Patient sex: M
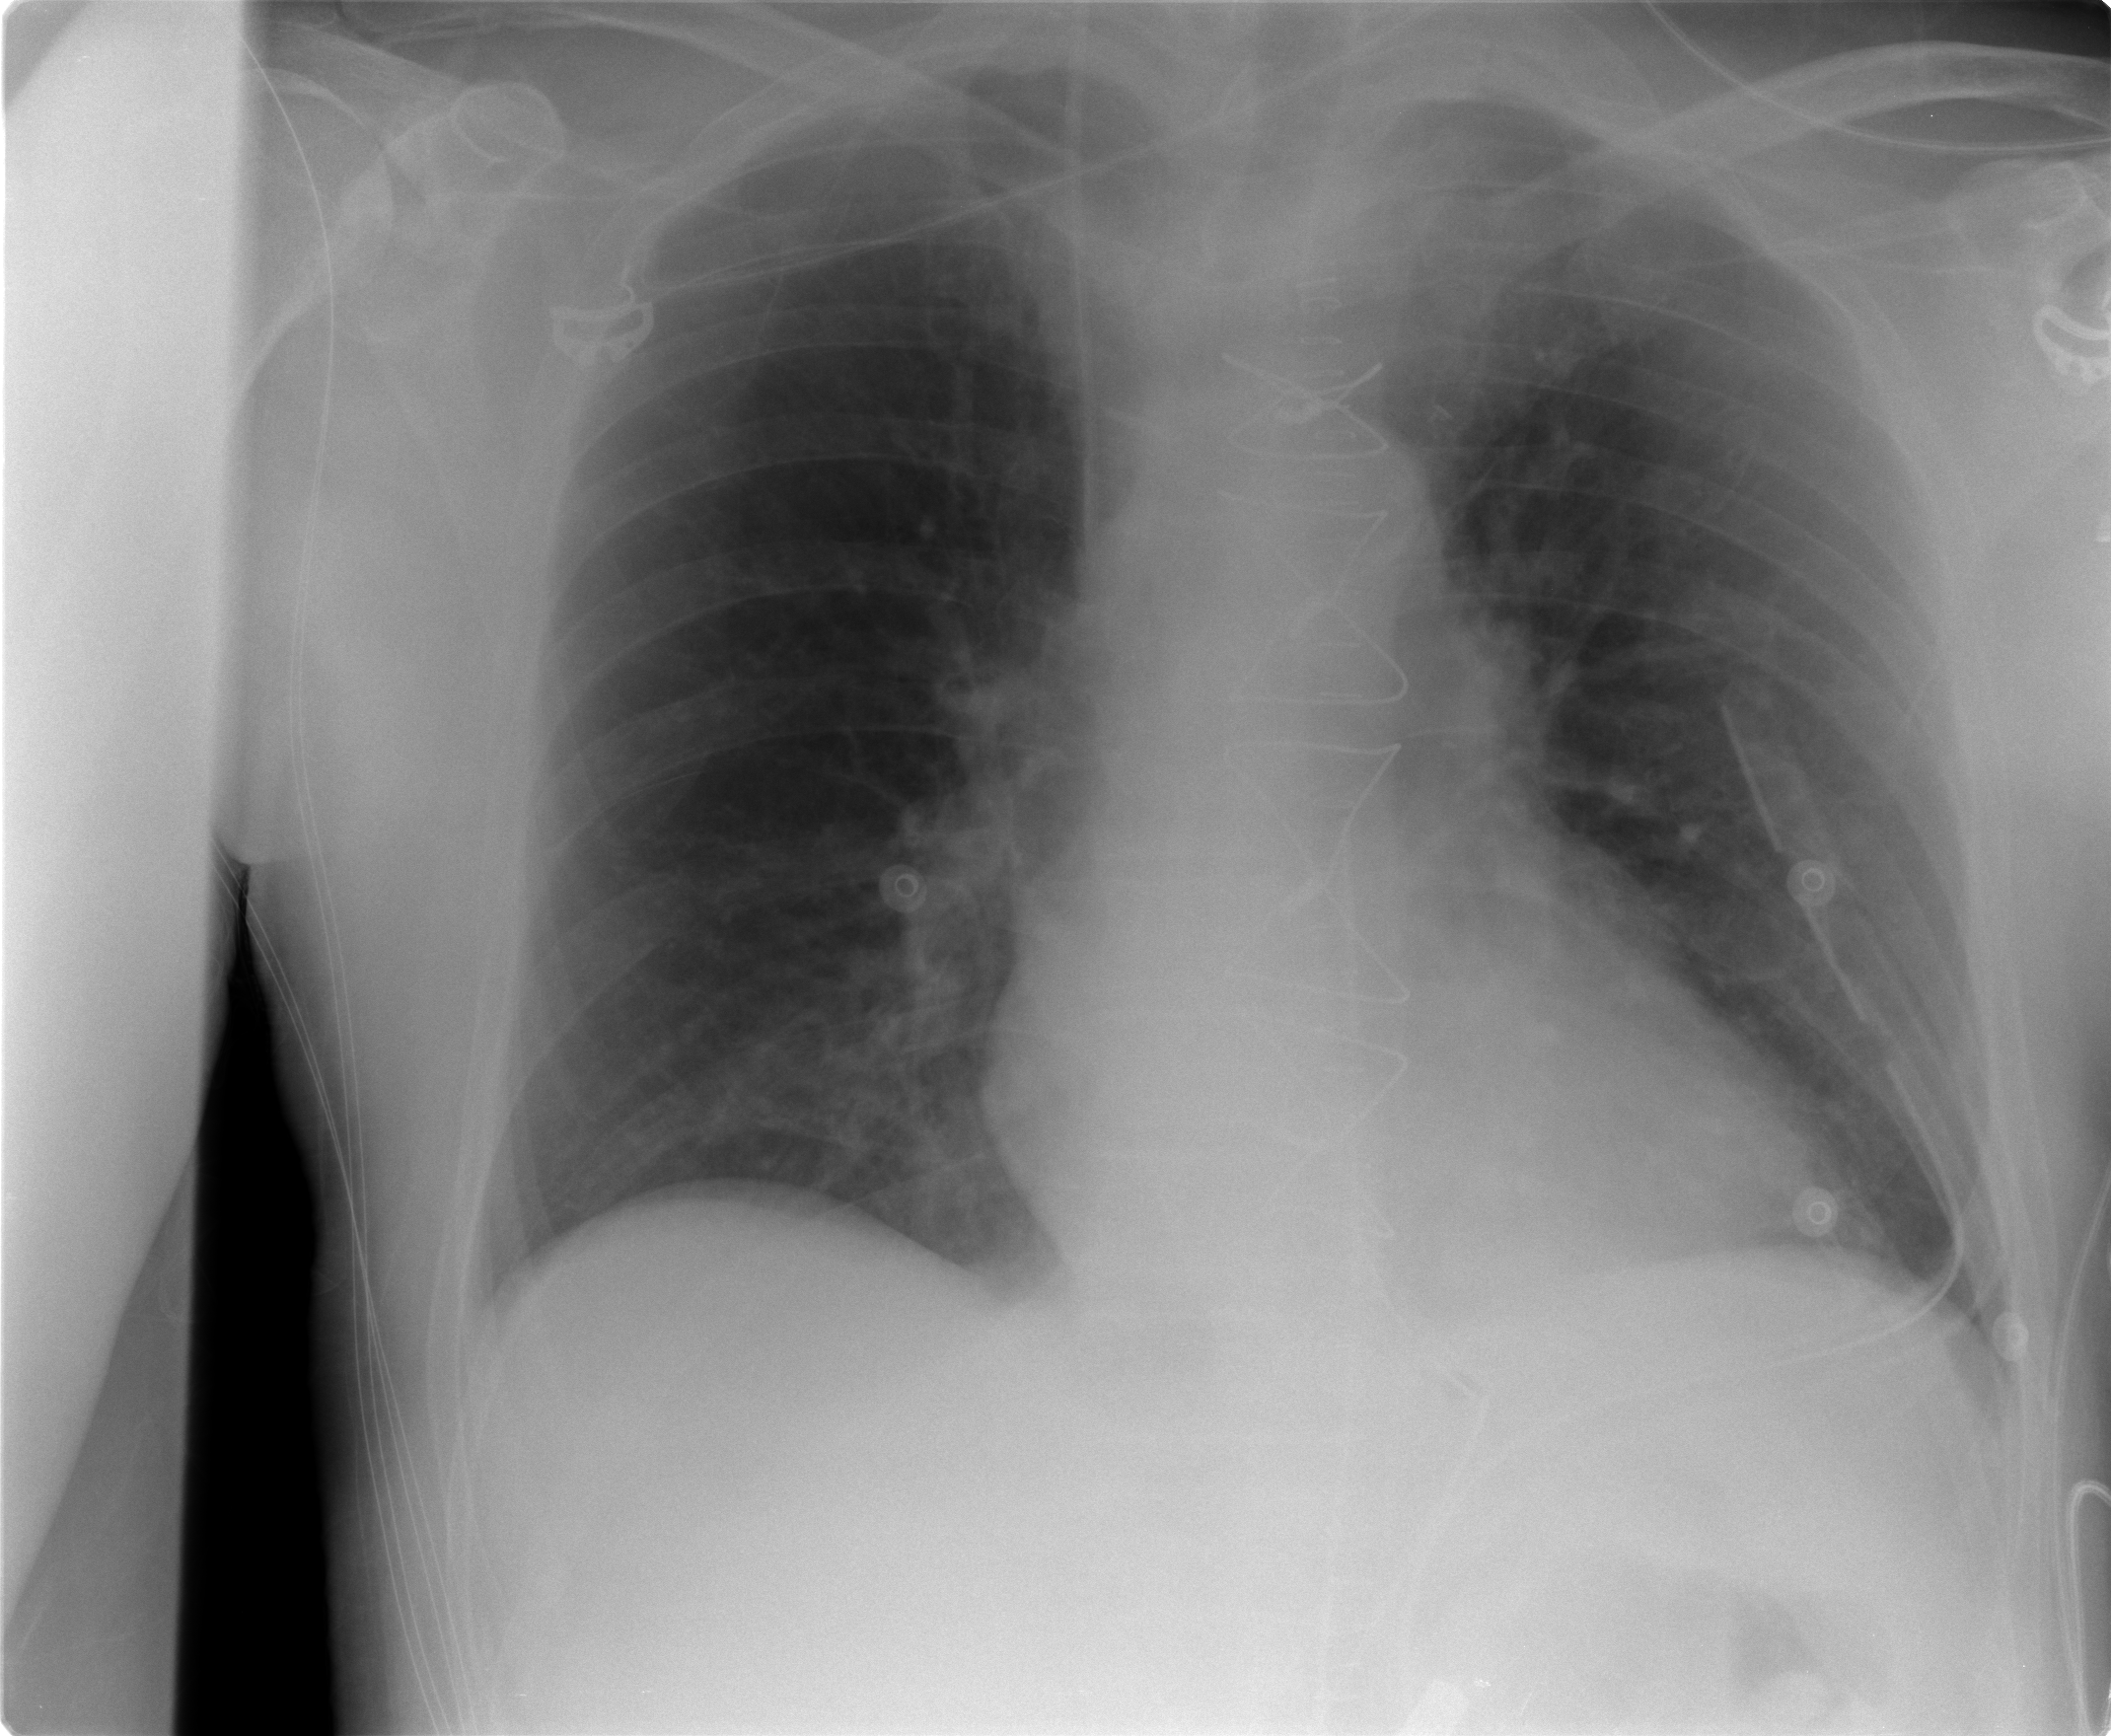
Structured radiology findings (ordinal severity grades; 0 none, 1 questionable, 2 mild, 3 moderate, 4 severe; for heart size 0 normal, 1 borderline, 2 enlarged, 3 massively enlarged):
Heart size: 0
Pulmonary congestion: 0
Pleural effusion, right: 0
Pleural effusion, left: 0
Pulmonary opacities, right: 0
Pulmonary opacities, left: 0
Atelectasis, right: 0
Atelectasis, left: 2